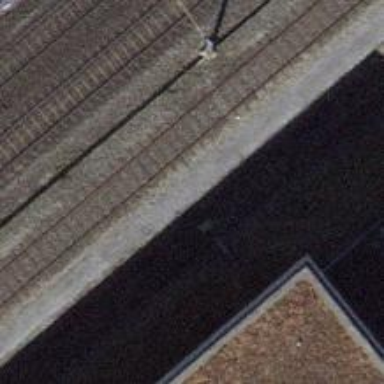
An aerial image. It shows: Single railway track with electrified contact line. It is spur track.